Question: I create my project in ionic sidemenu, My project structure is like this
1) I select the menu item from items
2) It open the screen and there is list for items
3) Again I select the one item from that above items
4) It shows list of items
Now problem is that when my finger on profile pictures left corner and I am going to swipe it, from left to right it show problem, It shows blank screen first. And when that blank screen come to main page, That menu item not working properly. Also this problem only founds on iOS not in Android.

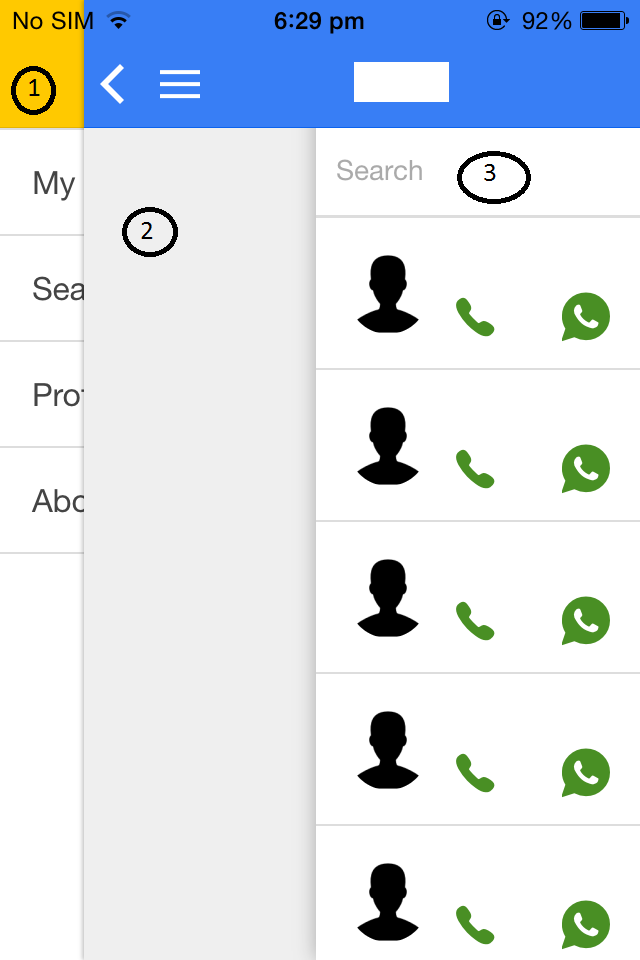
Answer: I've had exactly the same problem as you. The blank gap is due to the new "Swipe To Go Back" feature in ionic (see <URL>. In fact, the view shown between your side-menu and your current view is not void, but the last view in your history.
Use this to the Swipe To Go Back feature in your application:
'''
$ionicConfigProvider.views.swipeBackEnabled(false);
'''
You can put this code in a config page like that :
'''
var app = angular.module('config', ['ionic']);
app.config(function($ionicConfigProvider) {
$ionicConfigProvider.views.swipeBackEnabled(false);
});
'''
$ionicConfigProvider documentation: <URL>
Also, if you want to disable this (see directive ionView doc on ionic website, I unfortunately can't post more than 2 links since I have less than 10 rep):
'''
<ion-view can-swipe-back="false">
...
<ion-view>
'''
Hope that helps!